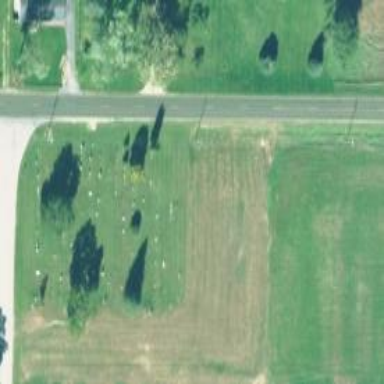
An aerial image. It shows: Cemetery.